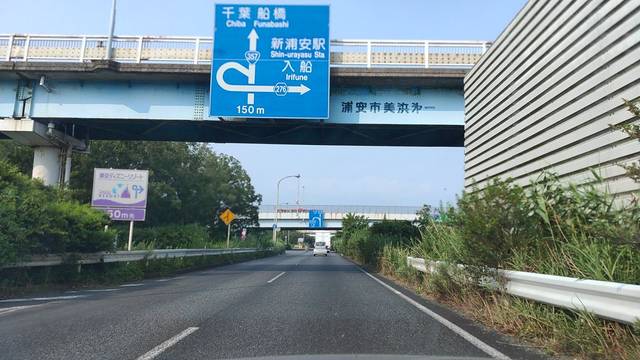
Region: Japan
Coordinates: 35.655, 139.908